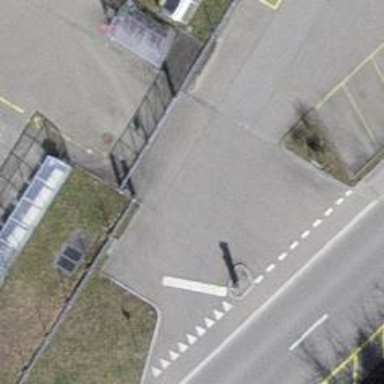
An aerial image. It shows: Road serving as parking aisle.